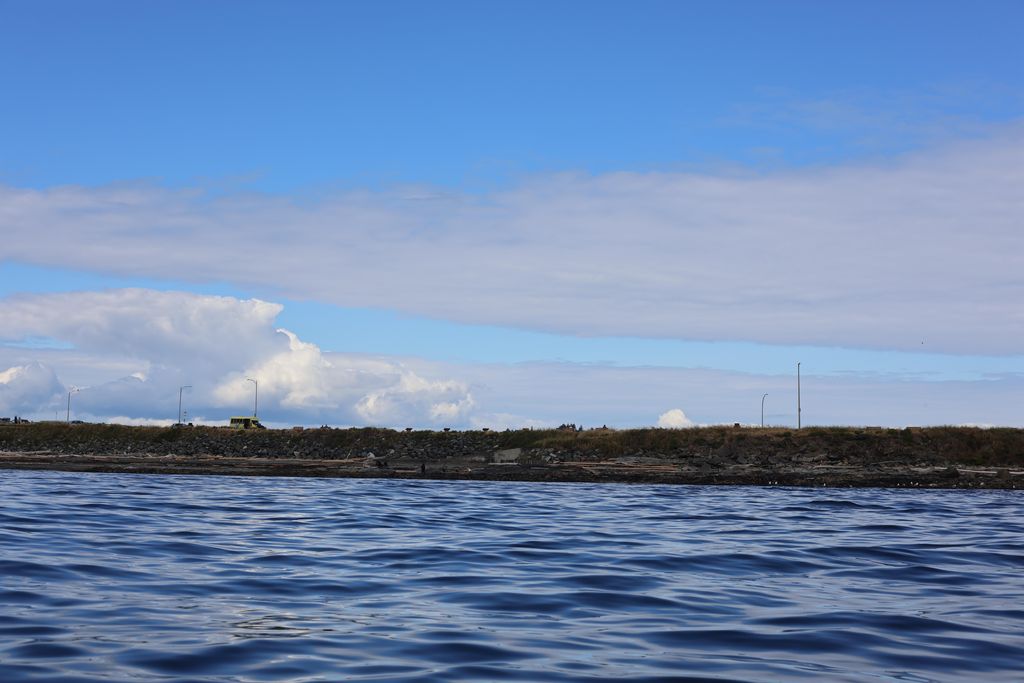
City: victoria